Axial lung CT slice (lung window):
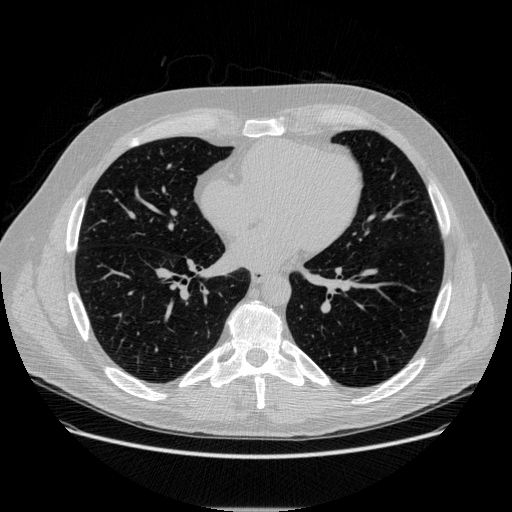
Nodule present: no